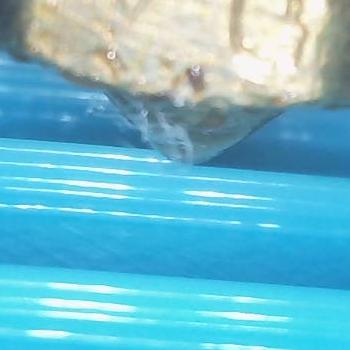
Flow rate: 84%